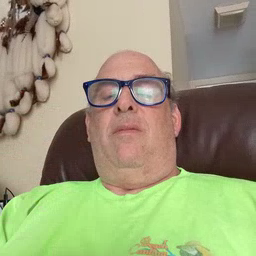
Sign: time